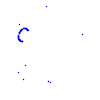
Particle: proton